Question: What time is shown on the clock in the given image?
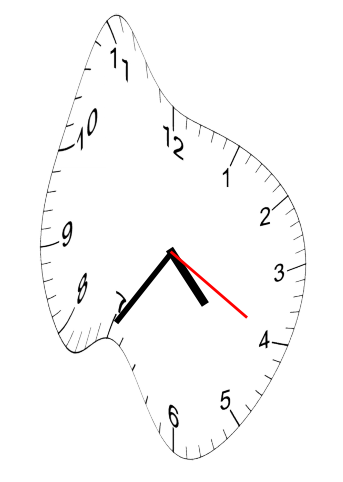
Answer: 04:35:20